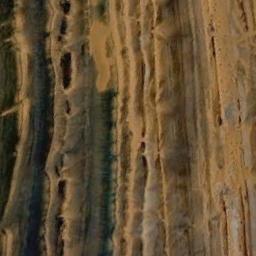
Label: desert